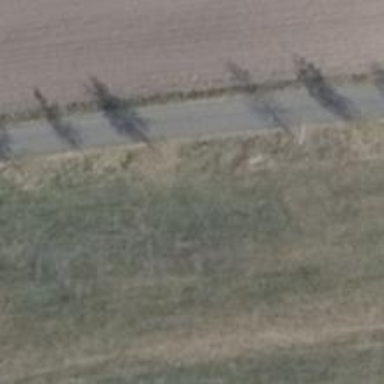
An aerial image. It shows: Row of trees in natural setting.